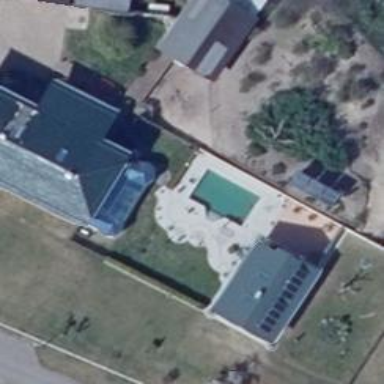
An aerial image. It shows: Swimming pool located in leisure land.